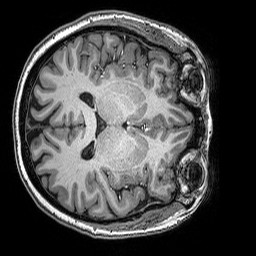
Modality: T1w
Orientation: axial
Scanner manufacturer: siemens
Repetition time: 2.5 s
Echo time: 0.00341 s